Question: We have integrated the broadleaf commerce application with authorize.net developer account() for payment processing. Using <URL>
When we do a checkout and card payment, we are able to fill in the card details, and submit the form, which makes the payment processing, but getting a white page response on the browser saying
'''
An error occurred while trying to report this transaction to the merchant. An e-mail has been sent to the merchant informing them of the error. The following is the result of the attempt to charge your credit card.
This transaction has been approved.
It is advisable for you to contact the merchant to verify that you will receive the product or service.
'''
With URL : <URL>
How can I make the response get displayed on the actual broadleaf display?
Or do we need to do any implementations for displaying the response?
Using broadleaf version :
Error screen shown below:

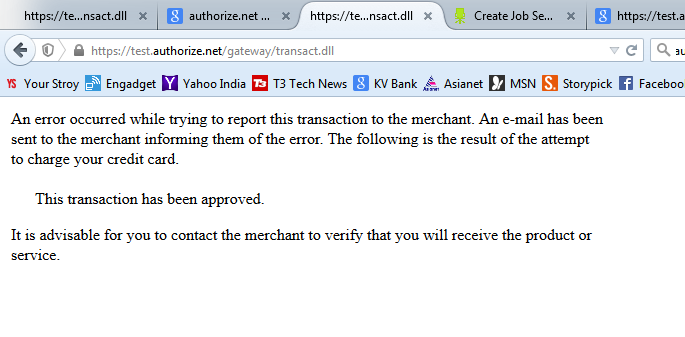
Answer: @rhldr was right.
It must be publicly available and on a standard port 80 or 443.